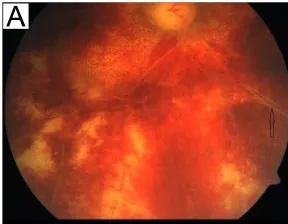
Fundoscopic examination at the beginning and after treatment. The initial fundoscopic examination of the right eye (A) shows a peripheral necrotizing retinitis and periarteritis (arrow).
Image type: ophthalmic_imaging (fundus_photograph)